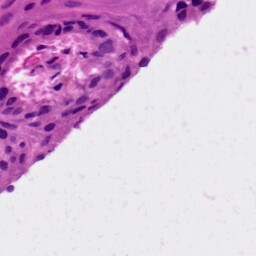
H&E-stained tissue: Skin